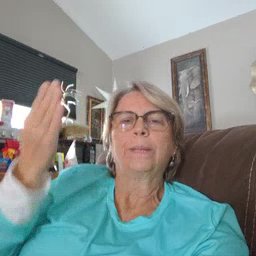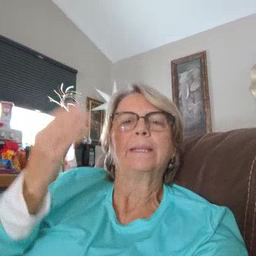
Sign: open